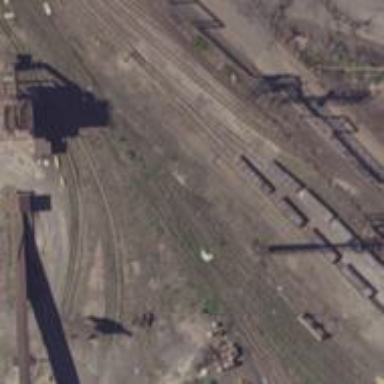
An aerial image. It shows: Railway spur service.